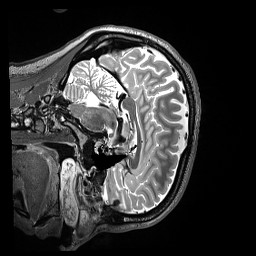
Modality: T2w
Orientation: sagittal
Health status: healthy
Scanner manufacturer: siemens
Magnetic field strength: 3 T
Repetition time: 3.2 s
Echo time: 0.563 s